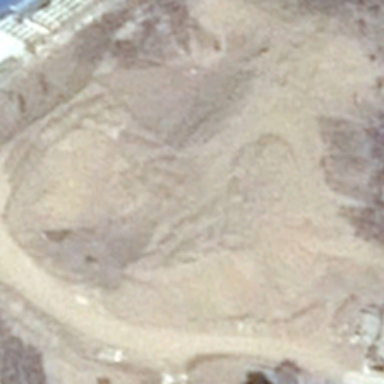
A large number of car grind marks are on the bareland .